Question: I have data from a barter economy. I am trying to create a matrix that counts how frequently items act as counterparties with other items.
As an example:
'''
myDat <- data.frame(
TradeID = as.factor(c(1,1,1,2,2,2,3,3,4,4,5,5,6,6,7,7,8,8,8)),
Origin = as.factor(c(1,0,0,1,1,0,1,0,1,0,1,0,1,0,1,0,1,0,0)),
ItemID = as.factor(c(1,2,3,4,5,1,1,6,7,1,1,8,7,5,1,1,2,3,4))
)
TradeID Origin ItemID
1 1 1 1
2 1 0 2
3 1 0 3
4 2 1 4
5 2 1 5
6 2 0 1
7 3 1 1
8 3 0 6
9 4 1 7
10 4 0 1
11 5 1 1
12 5 0 8
13 6 1 7
14 6 0 5
15 7 1 1
16 7 0 1
17 8 1 2
18 8 0 3
19 8 0 4
20 9 1 1
21 9 0 8
'''
For example, given my data the matrix I'd create would look something like this:

- - - -
---
I've been struggling with this for a while. But I think I'm nearly done with an overly complicated solution, which I'll post shortly.
I'm curious if y'all might offer a bit of help also.
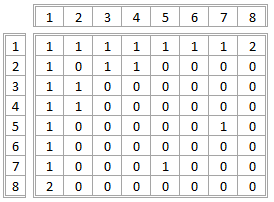
Answer: Alright, I think I've got this figured out. The short answer is:
'''
Reduce("+",by(myDat, myDat$TradeID, function(x) pmin(table(x$ItemID[x$Origin==0]) %o% table(x$ItemID[x$Origin==1]) + table(x$ItemID[x$Origin==1]) %o% table(x$ItemID[x$Origin==0]),1)))
'''
Which gives the following matrix, matching the desired result:
'''
1 2 3 4 5 6 7 8
1 1 1 1 1 1 1 1 2
2 1 0 1 1 0 0 0 0
3 1 1 0 0 0 0 0 0
4 1 1 0 0 0 0 0 0
5 1 0 0 0 0 0 1 0
6 1 0 0 0 0 0 0 0
7 1 0 0 0 1 0 0 0
8 2 0 0 0 0 0 0 0
'''
Here's the long answer. You can get a list of matrices for each 'TradeID' using the 'by' and 'outer' ('%o%') and 'table' functions. But this double-counts Trade 7, where item 1 is traded for item 1, so I use the 'pmax' function to fix this. Then I sum across the list by using the 'Reduce' function.
And here's the steps to get there. Note the addition of TradeID # 9, which was left out of the question's code.
'''
# Data
myDat <- data.frame(
TradeID = as.factor(c(1,1,1,2,2,2,3,3,4,4,5,5,6,6,7,7,8,8,8,9,9)),
Origin = as.factor(c(1,0,0,1,1,0,1,0,1,0,1,0,1,0,1,0,1,0,0,1,0)),
ItemID = as.factor(c(1,2,3,4,5,1,1,6,7,1,1,8,7,5,1,1,2,3,4,1,8))
)
# Sum in 1 direction
by(myDat, myDat$TradeID, function(x) table(x$ItemID[x$Origin==0]) %o% table(x$ItemID[x$Origin==1]))
# Sum in both directions
by(myDat, myDat$TradeID, function(x) table(x$ItemID[x$Origin==1]) %o% table(x$ItemID[x$Origin==0]) + table(x$ItemID[x$Origin==0]) %o% table(x$ItemID[x$Origin==1]))
# Remove double-count in trade 7
by(myDat, myDat$TradeID, function(x) pmin(table(x$ItemID[x$Origin==0]) %o% table(x$ItemID[x$Origin==1]) + table(x$ItemID[x$Origin==1]) %o% table(x$ItemID[x$Origin==0]),1))
# Sum across lists
Reduce("+",by(myDat, myDat$TradeID, function(x) pmin(table(x$ItemID[x$Origin==0]) %o% table(x$ItemID[x$Origin==1]) + table(x$ItemID[x$Origin==1]) %o% table(x$ItemID[x$Origin==0]),1)))
'''
One way to speed this up would be to sum in only 1 direction (taking advantage of symmetry) and then clean up the results.
'''
result = Reduce("+",by(myDat, myDat$TradeID, function(x) table(x$ItemID[x$Origin==0]) %o% table(x$ItemID[x$Origin==1])))
result2 = result + t(result)
diag(result2) = diag(result)
result2
1 2 3 4 5 6 7 8
1 1 1 1 1 1 1 1 2
2 1 0 1 1 0 0 0 0
3 1 1 0 0 0 0 0 0
4 1 1 0 0 0 0 0 0
5 1 0 0 0 0 0 1 0
6 1 0 0 0 0 0 0 0
7 1 0 0 0 1 0 0 0
8 2 0 0 0 0 0 0 0
'''
This appears to run nearly twice as fast.
'''
> microbenchmark(Reduce("+",by(myDat, myDat$TradeID, function(x) pmin(table(x$ItemID[x$Origin==0]) %o% table(x$ItemID[x$Origin==1]) + table(x$ItemID[x$Origin==1]) %o% table(x$ItemID[x$Origin==0]),1))))
Unit: milliseconds
min lq median uq max neval
7.489092 7.733382 7.955861 8.536359 9.83216 100
> microbenchmark(Reduce("+",by(myDat, myDat$TradeID, function(x) table(x$ItemID[x$Origin==0]) %o% table(x$ItemID[x$Origin==1]))))
Unit: milliseconds
min lq median uq max neval
4.023964 4.18819 4.277767 4.452824 5.801171 100
'''